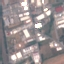
Land use / land cover: Industrial